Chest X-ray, PA view. Patient: 71 years old, sex M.
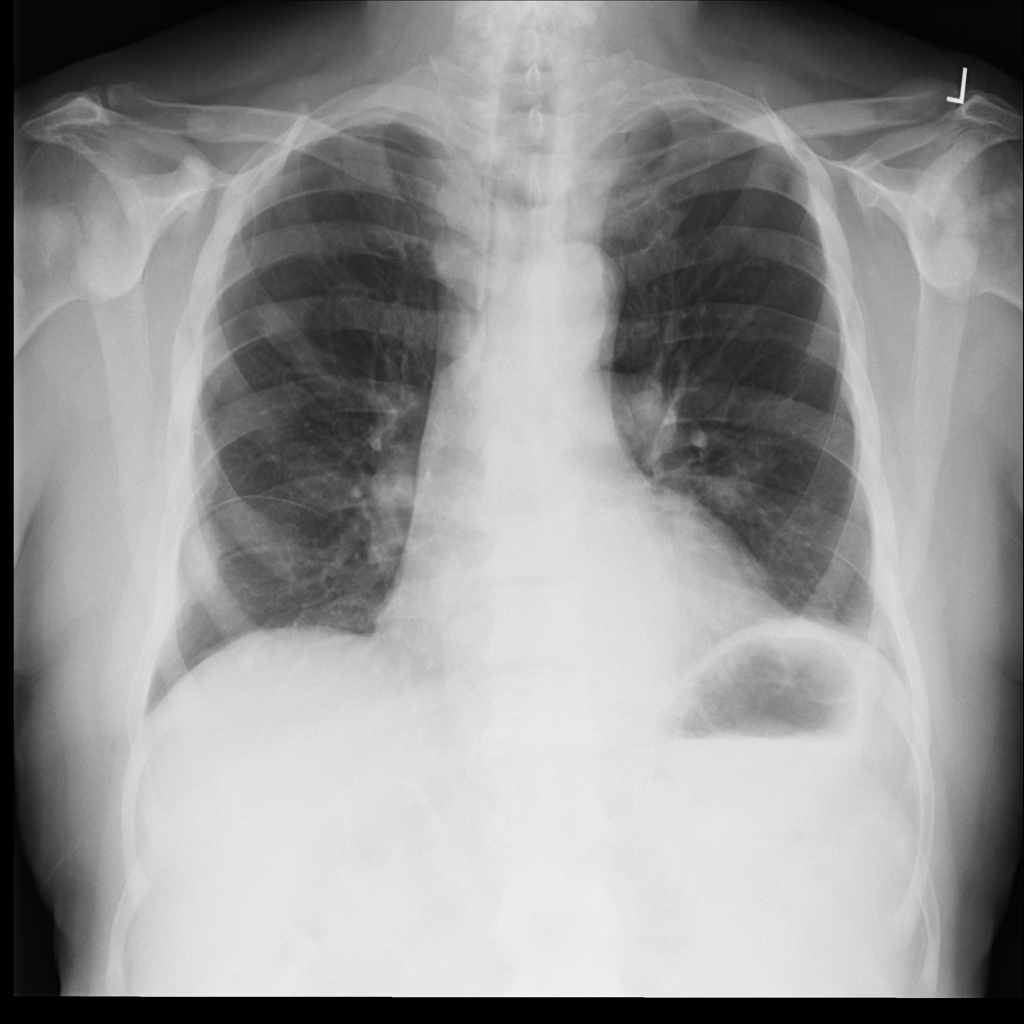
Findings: Atelectasis